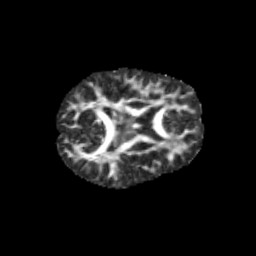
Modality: FA
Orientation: axial
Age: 9
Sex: male
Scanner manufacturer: siemens
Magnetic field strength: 3 T
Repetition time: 3.8 s
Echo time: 0.07 s